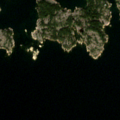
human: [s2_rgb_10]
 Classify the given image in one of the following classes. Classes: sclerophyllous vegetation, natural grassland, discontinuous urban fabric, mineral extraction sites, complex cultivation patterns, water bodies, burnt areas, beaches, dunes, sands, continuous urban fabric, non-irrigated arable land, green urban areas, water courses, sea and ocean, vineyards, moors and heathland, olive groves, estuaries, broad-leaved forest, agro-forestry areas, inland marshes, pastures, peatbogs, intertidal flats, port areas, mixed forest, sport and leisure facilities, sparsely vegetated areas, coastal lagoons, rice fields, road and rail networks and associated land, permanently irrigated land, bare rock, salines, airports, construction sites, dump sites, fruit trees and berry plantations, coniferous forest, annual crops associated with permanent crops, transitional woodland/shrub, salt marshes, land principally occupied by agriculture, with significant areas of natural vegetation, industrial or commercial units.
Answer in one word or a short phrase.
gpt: bare rock, sea and ocean